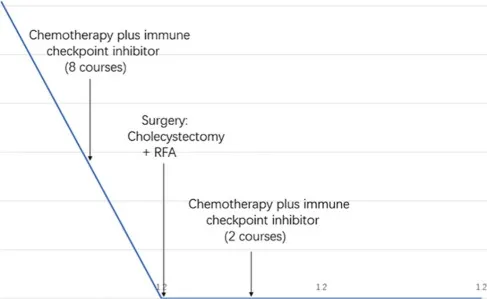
(A) The level of beta-HCG during the treatment.
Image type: chart (chart)